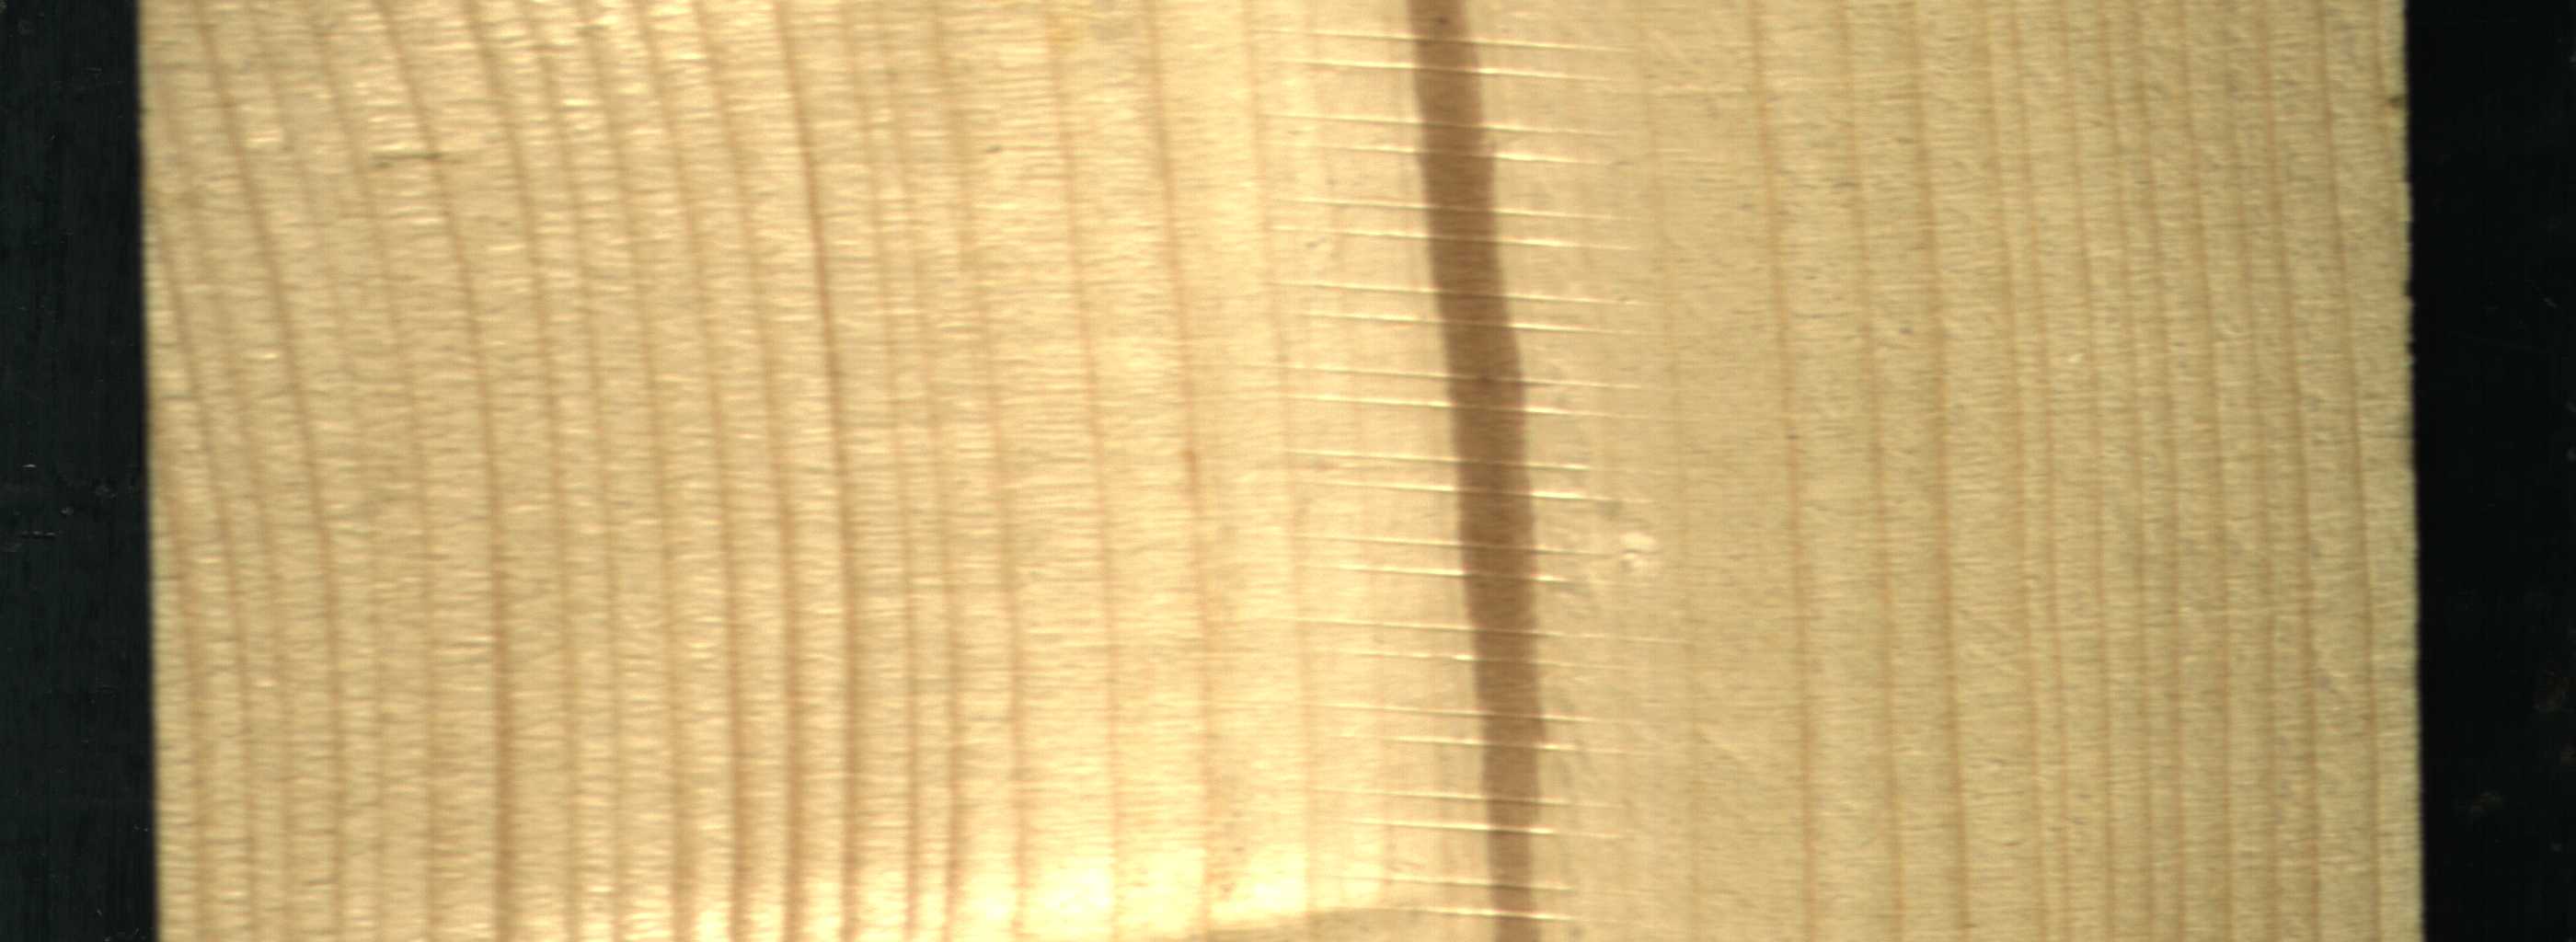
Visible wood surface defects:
Marrow